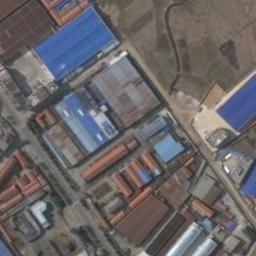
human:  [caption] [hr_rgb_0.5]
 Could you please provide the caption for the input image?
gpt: The industrial area has some workshops of different colors and sizes and a wasteland is next to the industrial area .

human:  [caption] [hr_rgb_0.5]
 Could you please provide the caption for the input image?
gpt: There are factories and roads in an industrial area, There are green belts and there are free land .

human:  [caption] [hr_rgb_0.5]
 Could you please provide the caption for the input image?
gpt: There is a road above the industrial area .

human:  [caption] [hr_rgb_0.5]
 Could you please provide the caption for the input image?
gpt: There are many houses in the industrial area .

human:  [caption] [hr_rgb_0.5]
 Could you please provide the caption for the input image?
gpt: There are some blue buildings and red buildings on the industrial area .